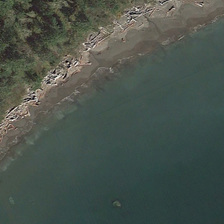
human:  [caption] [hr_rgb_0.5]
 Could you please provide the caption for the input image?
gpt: a piece of green ocean is near many green trees .

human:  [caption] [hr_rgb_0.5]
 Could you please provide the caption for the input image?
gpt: a piece of green ocean is near many green trees .

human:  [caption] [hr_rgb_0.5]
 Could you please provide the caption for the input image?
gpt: a piece of green ocean is near many green trees .

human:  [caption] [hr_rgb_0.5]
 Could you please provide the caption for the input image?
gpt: a piece of green ocean is near many green trees .

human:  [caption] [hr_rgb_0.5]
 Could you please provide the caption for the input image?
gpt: a piece of green ocean is near many green trees .